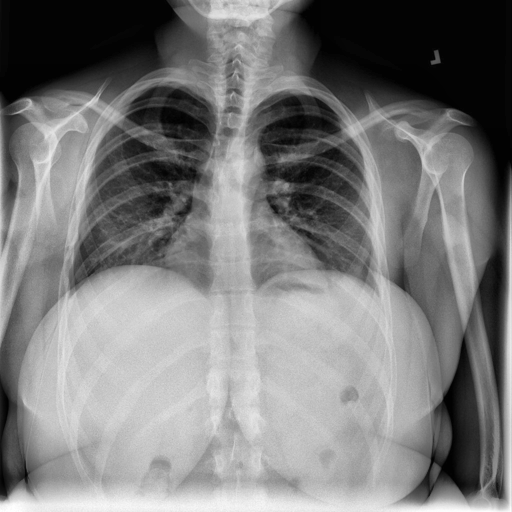
Finding: NORMAL